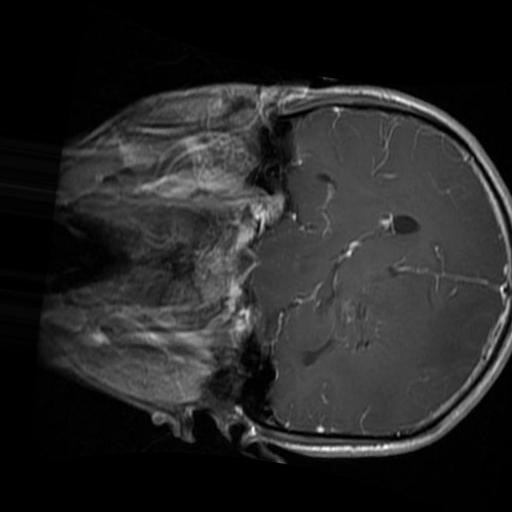
Label: brain_glioma